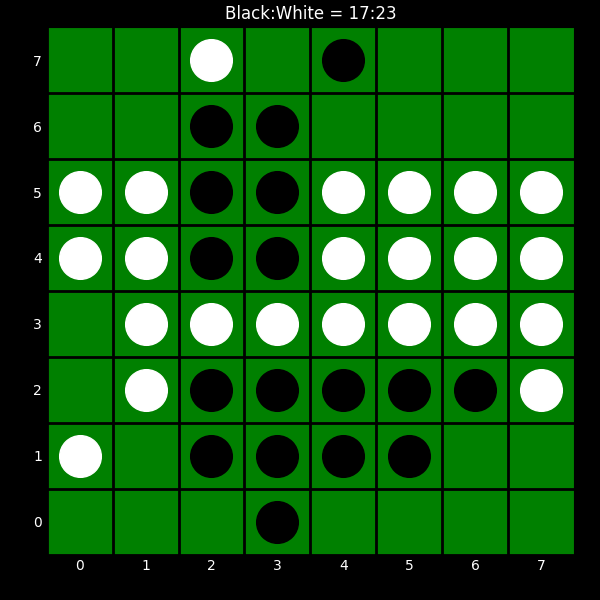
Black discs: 17
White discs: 23